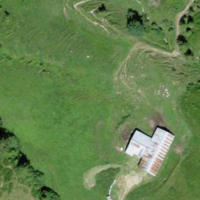
EUNIS habitat code: 23
Species observed at this site:
Campanula barbata